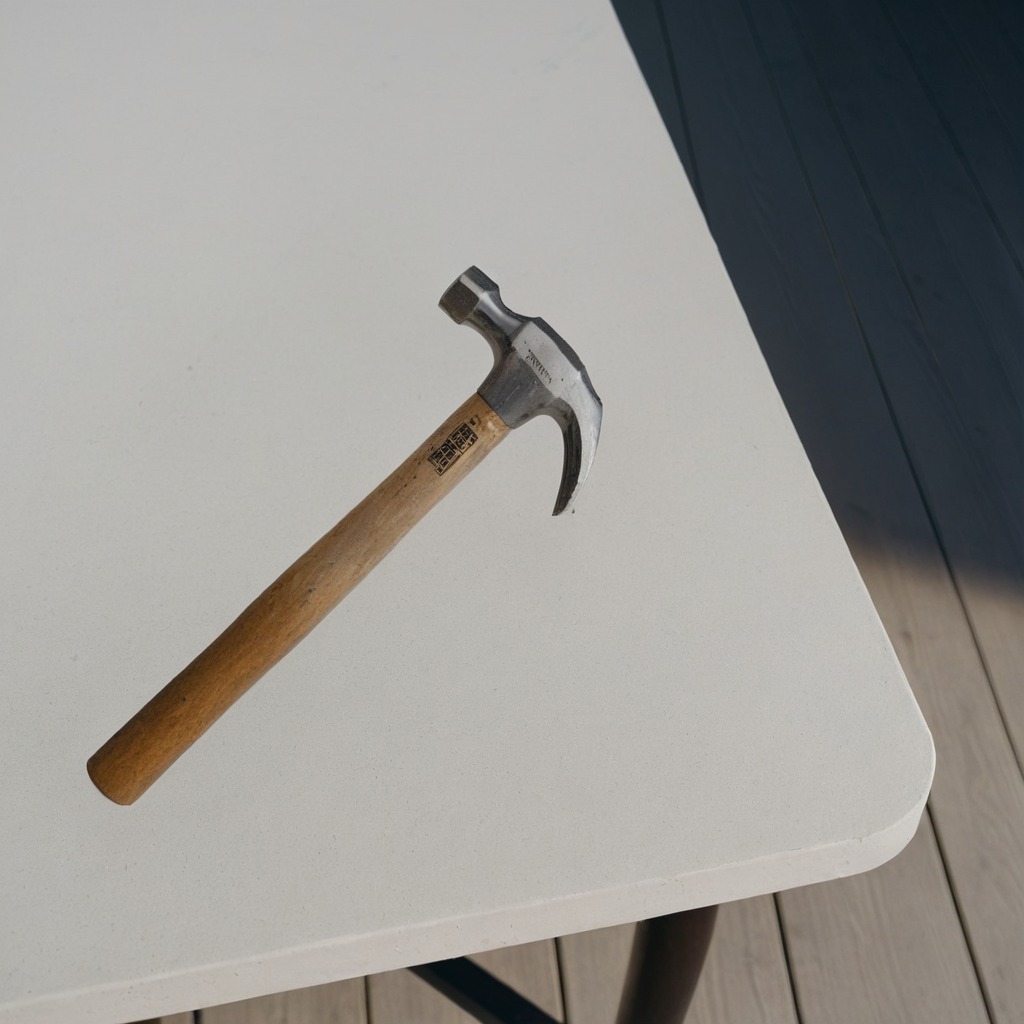
A hammer is lying on a table in a temporary outdoor tool station.